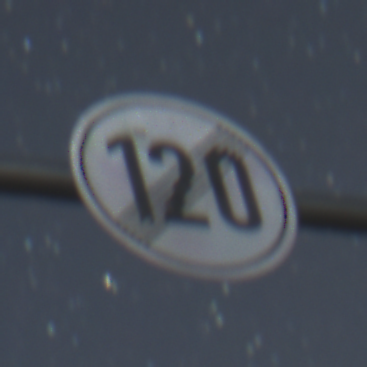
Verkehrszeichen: EndeGeschwindigkeit120
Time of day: Night
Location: Outdoor (Nature)
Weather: Clear
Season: NotSpecified
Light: Natural